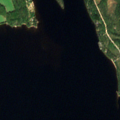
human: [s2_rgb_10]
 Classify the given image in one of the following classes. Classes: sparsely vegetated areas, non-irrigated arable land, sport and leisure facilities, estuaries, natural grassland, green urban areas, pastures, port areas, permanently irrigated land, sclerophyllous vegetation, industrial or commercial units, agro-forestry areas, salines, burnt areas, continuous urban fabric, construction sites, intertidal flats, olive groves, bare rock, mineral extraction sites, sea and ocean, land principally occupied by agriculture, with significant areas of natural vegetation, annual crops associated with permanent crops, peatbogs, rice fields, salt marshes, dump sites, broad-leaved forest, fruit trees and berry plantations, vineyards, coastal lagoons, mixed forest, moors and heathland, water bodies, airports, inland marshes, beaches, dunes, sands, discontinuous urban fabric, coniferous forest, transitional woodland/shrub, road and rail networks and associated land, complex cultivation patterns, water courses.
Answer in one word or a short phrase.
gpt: land principally occupied by agriculture, with significant areas of natural vegetation, coniferous forest, transitional woodland/shrub, water bodies